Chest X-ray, AP view. Patient: 72 years old, sex F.
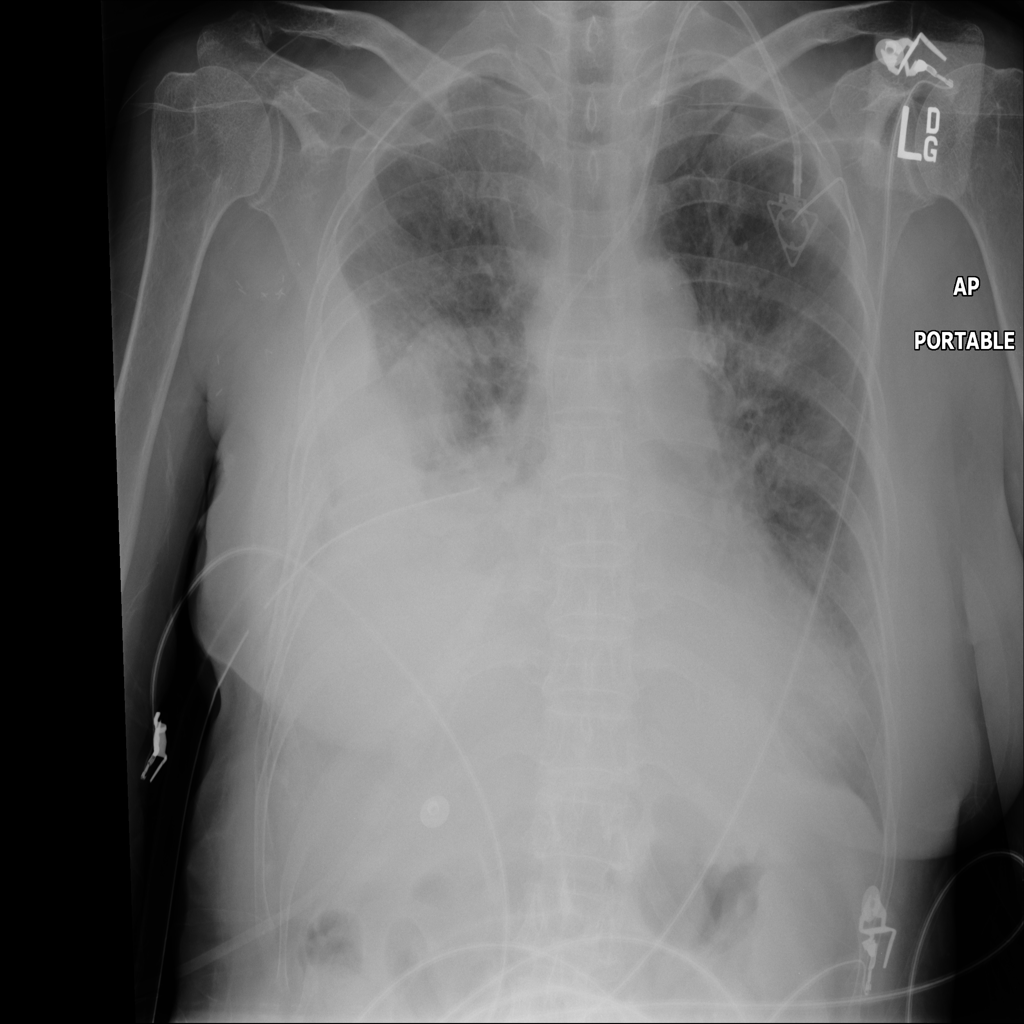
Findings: Mass